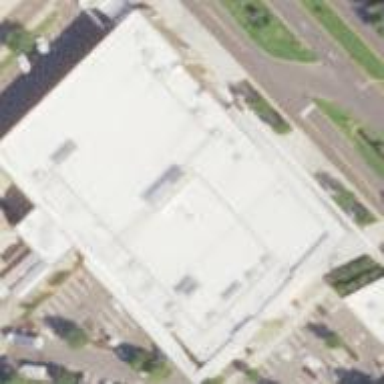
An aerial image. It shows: Building that houses supermarket.